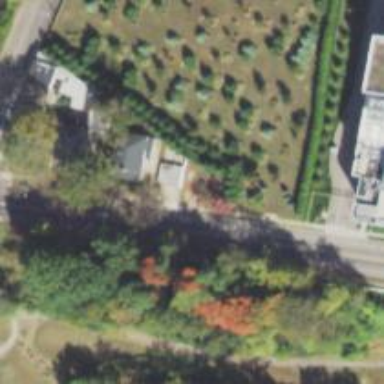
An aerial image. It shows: Row of trees in natural setting.